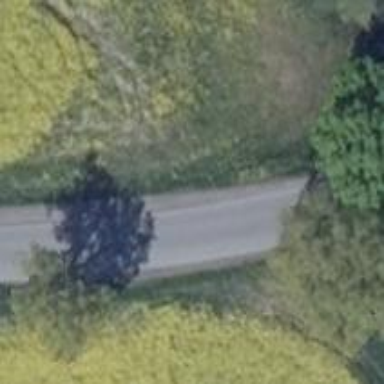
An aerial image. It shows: Secondary road with asphalt surface.